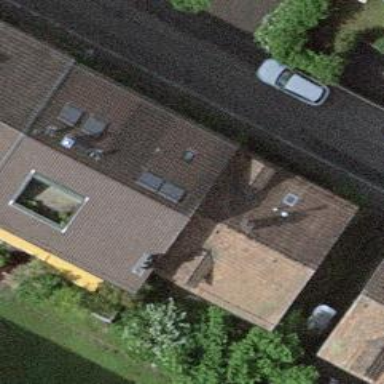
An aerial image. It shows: Residential building with gabled roof covered in maroon roof tiles. The roof orientation is across the building.